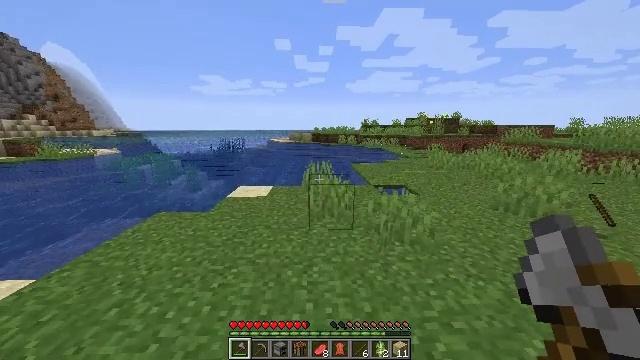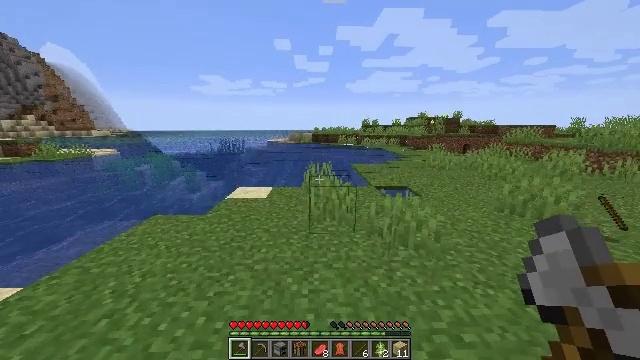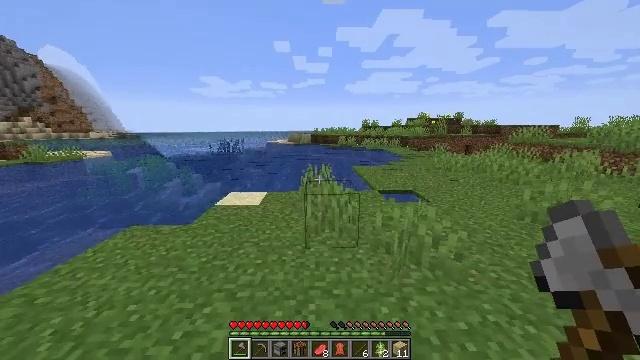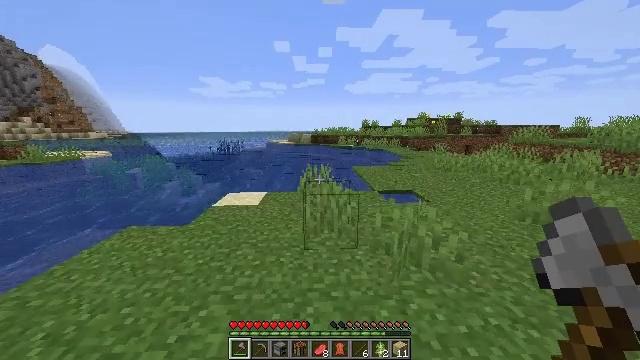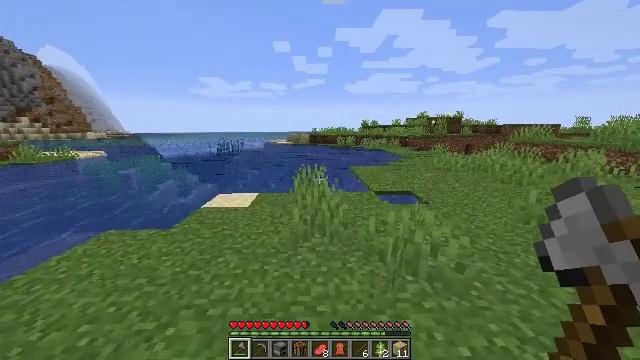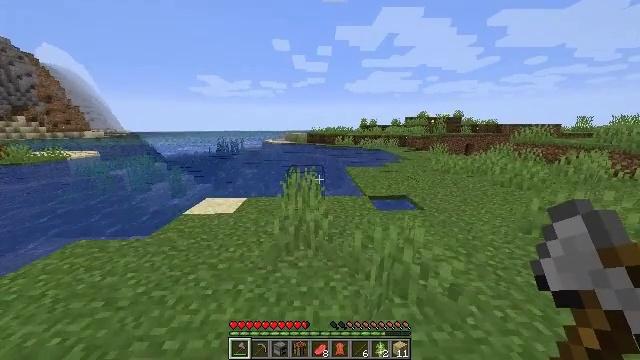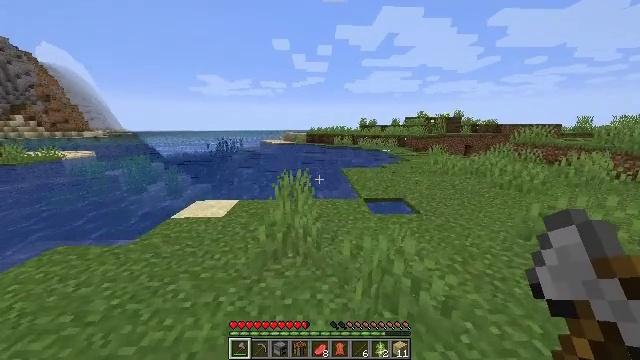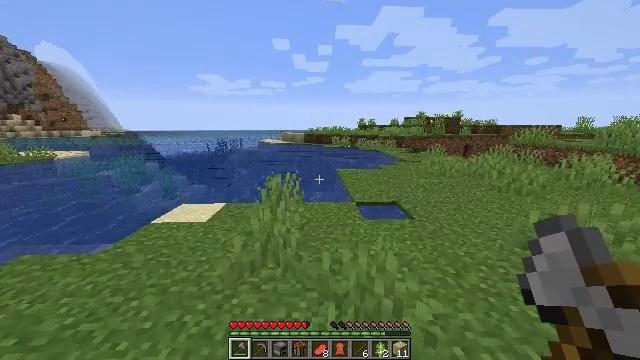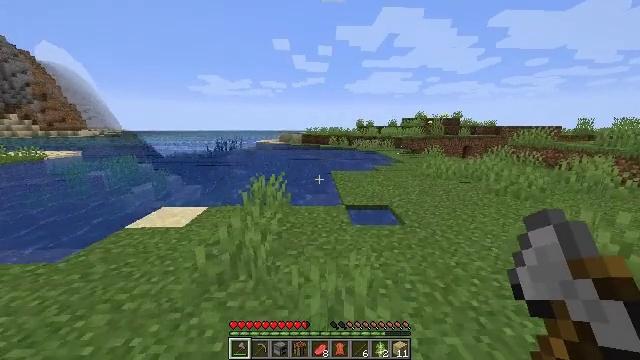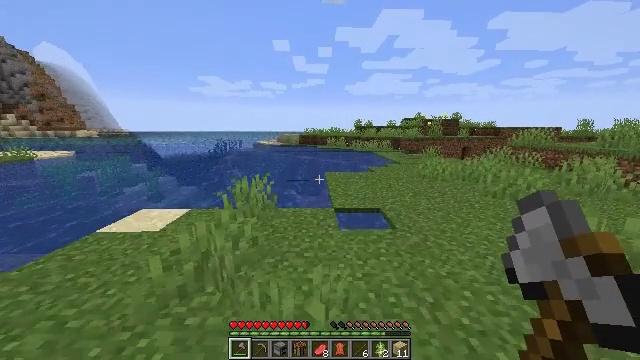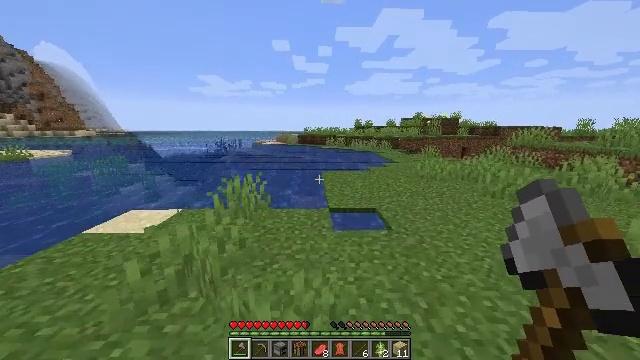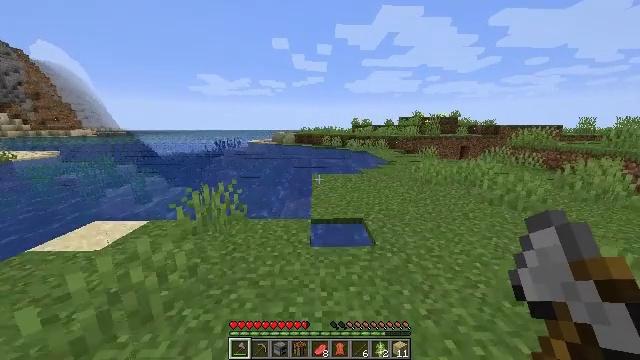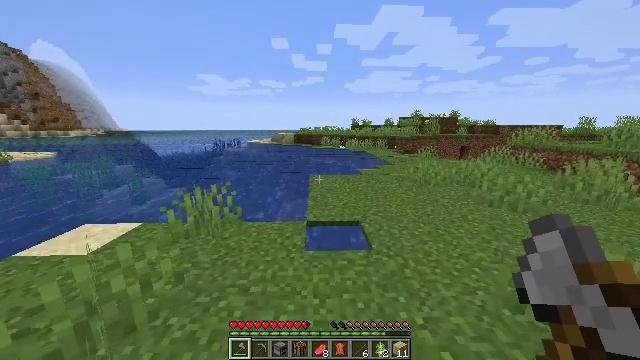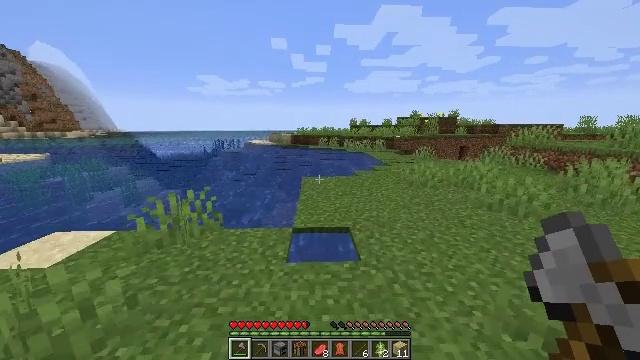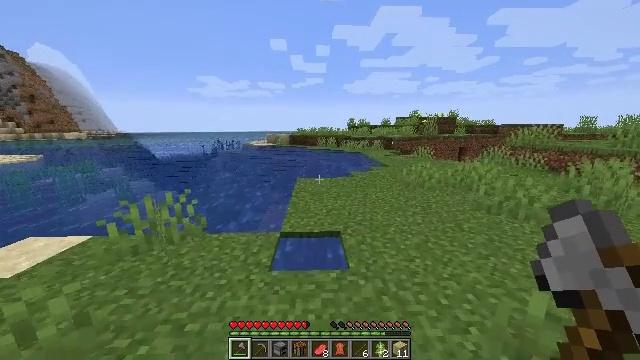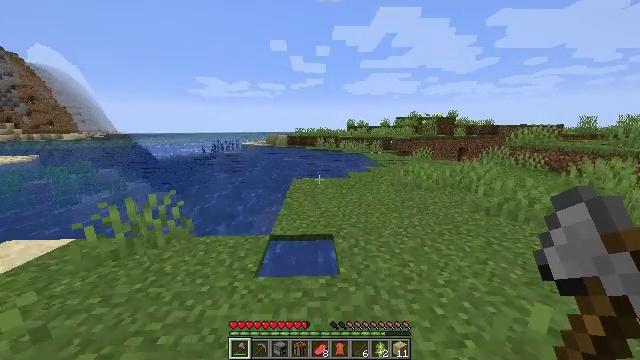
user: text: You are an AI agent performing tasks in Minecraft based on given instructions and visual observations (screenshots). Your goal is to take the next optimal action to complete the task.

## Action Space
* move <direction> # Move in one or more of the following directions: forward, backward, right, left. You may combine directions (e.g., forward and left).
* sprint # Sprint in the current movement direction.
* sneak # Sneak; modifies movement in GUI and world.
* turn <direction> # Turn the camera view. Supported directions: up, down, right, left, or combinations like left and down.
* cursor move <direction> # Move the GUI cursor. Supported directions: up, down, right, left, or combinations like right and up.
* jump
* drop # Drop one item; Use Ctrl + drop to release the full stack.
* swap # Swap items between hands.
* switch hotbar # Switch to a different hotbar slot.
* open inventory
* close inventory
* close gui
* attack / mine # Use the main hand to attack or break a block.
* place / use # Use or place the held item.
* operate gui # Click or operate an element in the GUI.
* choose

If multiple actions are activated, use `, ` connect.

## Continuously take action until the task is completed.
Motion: motion action
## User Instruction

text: Remove a birch sapling from the inventory.
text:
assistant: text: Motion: move forward, sprint
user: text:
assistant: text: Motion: move forward and move right, sprint
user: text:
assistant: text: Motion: move forward and move right, sprint
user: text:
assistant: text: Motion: move forward and move right, sprint
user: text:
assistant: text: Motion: move forward and move right, sprint
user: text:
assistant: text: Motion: move forward and move right, sprint
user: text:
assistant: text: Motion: move forward and move right, sprint
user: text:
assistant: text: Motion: move forward and move right, sprint
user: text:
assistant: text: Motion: move forward and move right, sprint
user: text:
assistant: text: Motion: move forward and move right, sprint
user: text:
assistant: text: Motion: move forward and move right, sprint
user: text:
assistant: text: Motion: move forward and move right, sprint
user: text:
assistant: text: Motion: move forward and move right, sprint
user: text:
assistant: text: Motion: move forward and move right, sprint
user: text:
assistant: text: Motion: move forward and move right, sprint
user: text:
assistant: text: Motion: move forward and move right, sprint
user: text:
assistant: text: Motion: move forward and move right, sprint
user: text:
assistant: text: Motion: move forward and move right, sprint
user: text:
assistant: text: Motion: move forward and move right, sprint
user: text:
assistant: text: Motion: move forward and move right, sprint
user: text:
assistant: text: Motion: move forward and move right, sprint
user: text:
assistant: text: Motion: move forward and move right, sprint
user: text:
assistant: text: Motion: move forward and move right, sprint
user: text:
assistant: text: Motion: move forward, sprint
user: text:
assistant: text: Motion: move forward, sprint
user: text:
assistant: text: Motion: move forward, sprint, turn left and up
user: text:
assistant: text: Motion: move forward, sprint, turn left
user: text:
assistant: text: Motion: move forward, sprint, turn left and down
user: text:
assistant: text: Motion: move forward, sprint
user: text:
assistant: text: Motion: move forward, sprint